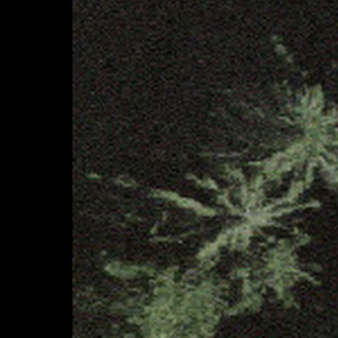
Label: other